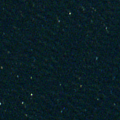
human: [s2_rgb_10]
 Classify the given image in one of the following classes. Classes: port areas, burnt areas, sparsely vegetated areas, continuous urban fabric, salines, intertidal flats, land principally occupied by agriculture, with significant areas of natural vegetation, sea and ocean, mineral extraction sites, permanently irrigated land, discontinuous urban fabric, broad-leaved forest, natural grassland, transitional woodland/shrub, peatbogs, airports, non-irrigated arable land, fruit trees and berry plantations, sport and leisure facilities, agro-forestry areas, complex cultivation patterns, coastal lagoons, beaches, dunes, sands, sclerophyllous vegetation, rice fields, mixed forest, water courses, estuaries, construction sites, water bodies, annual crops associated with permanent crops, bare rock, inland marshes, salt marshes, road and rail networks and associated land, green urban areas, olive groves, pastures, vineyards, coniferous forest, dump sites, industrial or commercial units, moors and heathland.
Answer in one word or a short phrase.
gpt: sea and ocean